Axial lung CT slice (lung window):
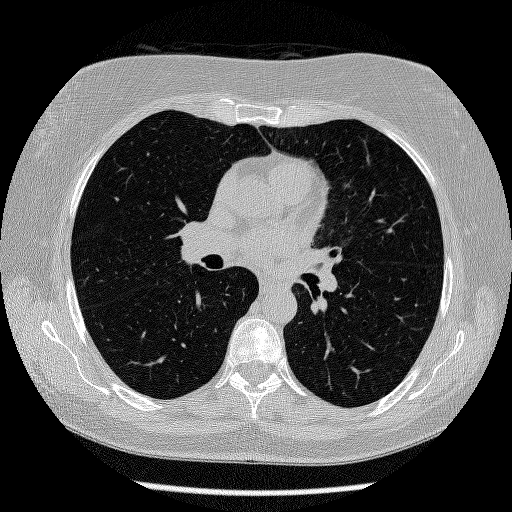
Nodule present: no